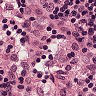
Metastatic tissue present: no